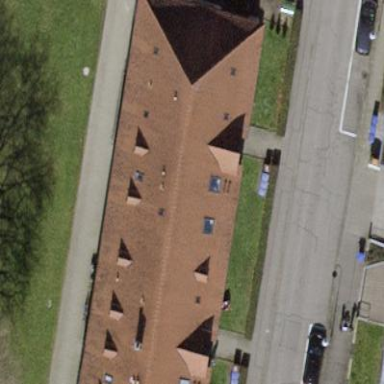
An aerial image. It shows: Terrace building.